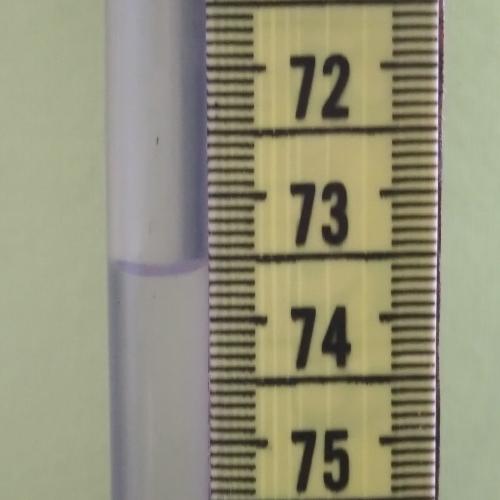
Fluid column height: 73.6 cm